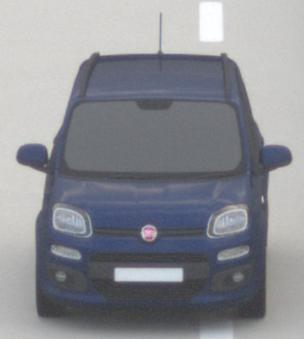
Make: Fiat
Model: Panda 1.2 8V
Detailed model: Panda (312)
Model produced from: 2013/02
Model produced until: 2013/12
Doors: 5
Color: blue
Road condition: dry road
Daytime: morning or afternoon
Contrast: low contrast